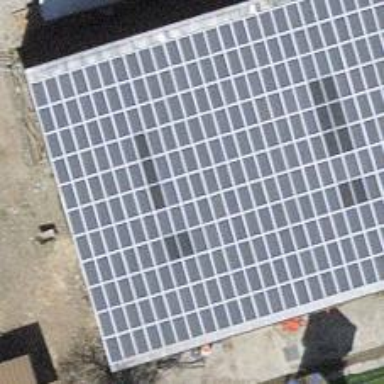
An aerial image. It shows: Solar power generator using photovoltaic method with solar photovoltaic panel types.